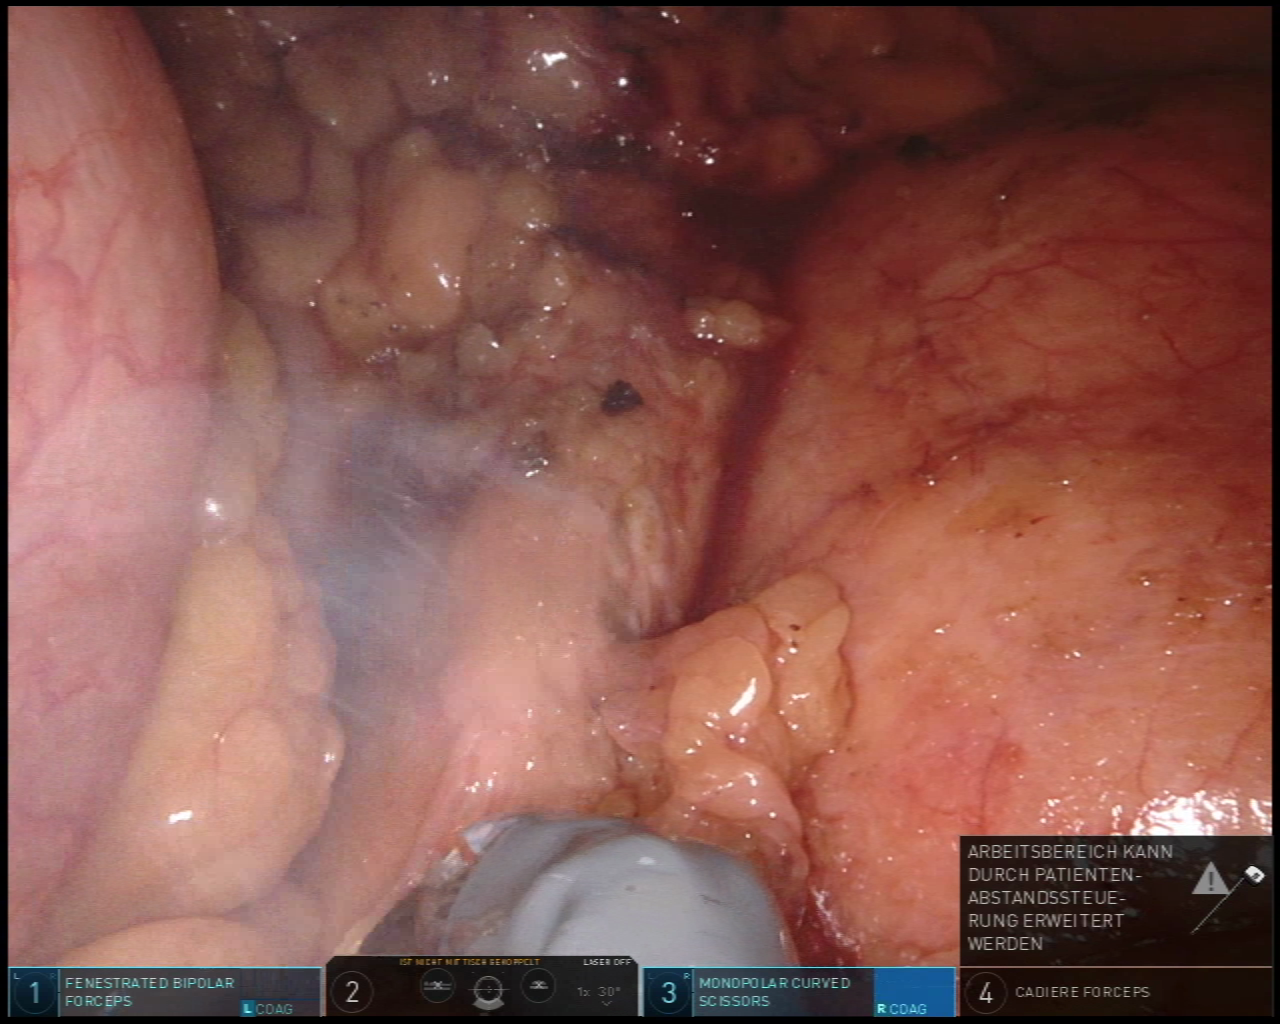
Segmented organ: pancreas
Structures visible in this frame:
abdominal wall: yes
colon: yes
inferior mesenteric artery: no
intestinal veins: no
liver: no
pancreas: yes
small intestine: no
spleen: no
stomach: yes
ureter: no
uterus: no
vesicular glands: no